Question: I have shown this to several colleagues and no one has an explanation.
I ran into this by pure chance, as I thought I spotted a bug in our code, but was surprised to see that the code actually ran.
Here is a simplified version.
This has been done with XE-2.
Everyone I have spoke to so far, also expects that a NullReferenceException should be thrown.
'''
TUnexplainable = class(TObject)
public
function Returns19: Integer;
end;
function TUnexplainable.Returns19: Integer;
begin
Result := 19;
end;
'''
The following test should NEVER work, but it runs succesfully. Why is no NullReferenceException thrown????
'''
procedure TTestCNCStep.ShouldNeverEverWorkV4;
var
Impossible: TUnexplainable;
Int1: Integer;
begin
Impossible := nil;
Int1 := Impossible.Returns19; // A Null Reference Exception should ocurr here!!! Instead the method Returns19 is actually invoked!!!!
Check(Int1 = 19);
end;
'''

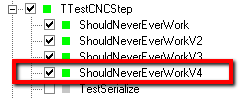
Answer: A non-static class method is compiled into a standalone function with a hidden 'Self' parameter. So, your code is essentially doing the following, from the compiler's perspective:
'''
//function TUnexplainable.Returns19: Integer;
function TUnexplainable_Returns19(Self: TUnexplainable): Integer;
begin
Result := 19;
end;
//procedure TTestCNCStep.ShouldNeverEverWorkV4;
procedure TTestCNCStep_ShouldNeverEverWorkV4(Self: TTestCNCStep);
var
Impossible: TUnexplainable;
Int1: Integer;
begin
Impossible := nil;
Int1 := TUnexplainable_Returns19(Impossible);
Check(Int1 = 19);
end;
'''
As you can see, 'Returns19()' is not referencing 'Self' for anything, so there is no reason for a nil pointer error to occur.
Change your code to do something with 'Self', and then you will see the error you are expecting:
'''
type
TUnexplainable = class(TObject)
public
Number: Integer;
function ReturnsNumber: Integer;
end;
function TUnexplainable.ReturnsNumber: Integer;
begin
Result := Number;
end;
procedure TTestCNCStep.ShouldNeverEverWorkV4;
var
Impossible: TUnexplainable;
Int1: Integer;
begin
Impossible := nil;
Int1 := Impossible.ReturnsNumber; // An EAccessViolation exception will now occur here!!!
end;
'''
> I have shown this to several colleagues and no one has an explanation.
I would be very worried working with a group of colleagues (assuming they are programmers) who do not understand the basics of how class methods and the 'Self' parameter actually work, and how calling a class method via a nil pointer can avoid a null pointer error. This is like kind of stuff.